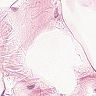
Metastatic tissue present: no